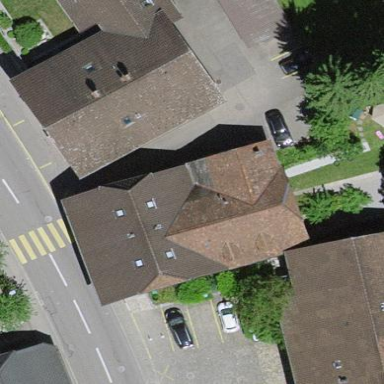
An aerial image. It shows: Residential building with half-hipped roof shape.